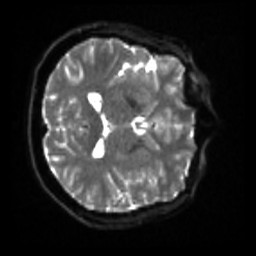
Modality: sbref
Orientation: axial
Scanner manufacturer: siemens
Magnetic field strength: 3 T
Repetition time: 4 s
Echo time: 0.0594 s